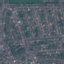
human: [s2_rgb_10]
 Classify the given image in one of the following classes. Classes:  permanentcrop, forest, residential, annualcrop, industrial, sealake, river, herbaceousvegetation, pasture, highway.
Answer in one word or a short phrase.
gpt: Residential